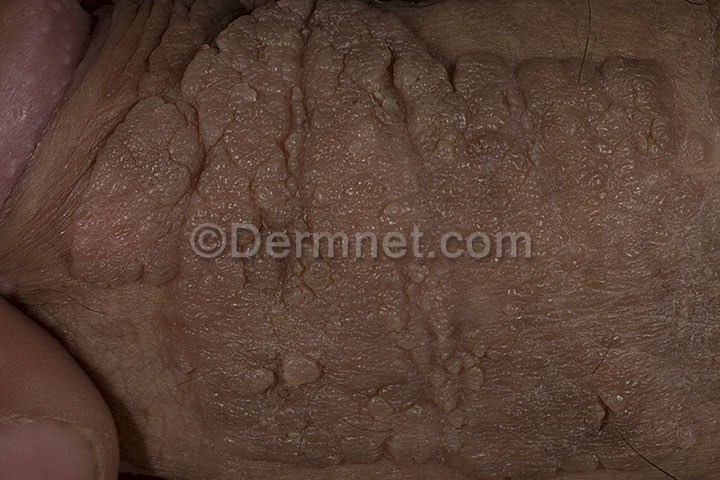
Disease: Herpes HPV and other STDs Photos